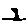
Label: tree